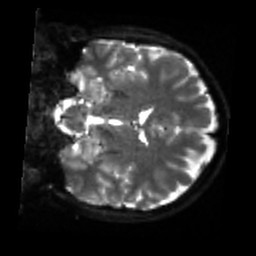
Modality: sbref
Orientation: coronal
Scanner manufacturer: siemens
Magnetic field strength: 3 T
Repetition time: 4 s
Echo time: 0.0594 s